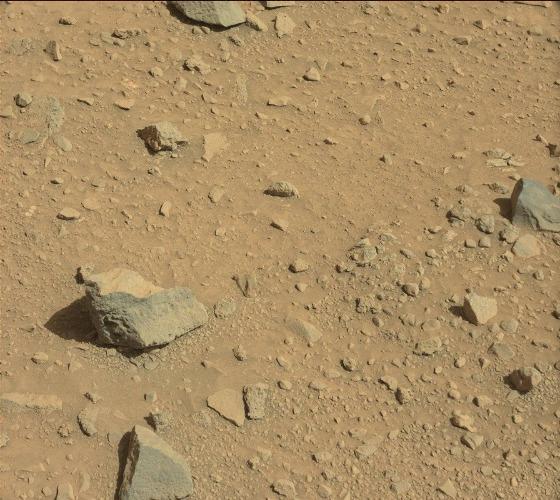
Terrain classes present: Bedrock, Gravel / Sand / Soil, Rock, Shadow